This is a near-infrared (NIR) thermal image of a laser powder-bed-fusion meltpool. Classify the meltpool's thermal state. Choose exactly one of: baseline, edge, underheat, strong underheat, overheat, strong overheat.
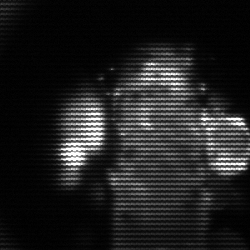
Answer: strong underheat